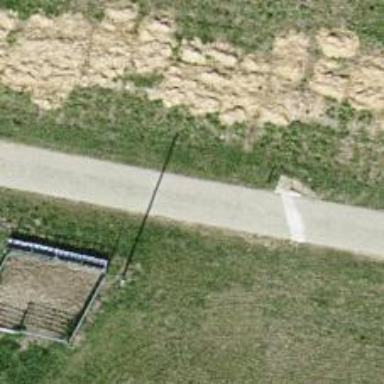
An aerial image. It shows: Track with grade 1 quality.